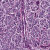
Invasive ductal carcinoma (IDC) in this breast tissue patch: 1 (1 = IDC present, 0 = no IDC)